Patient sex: M
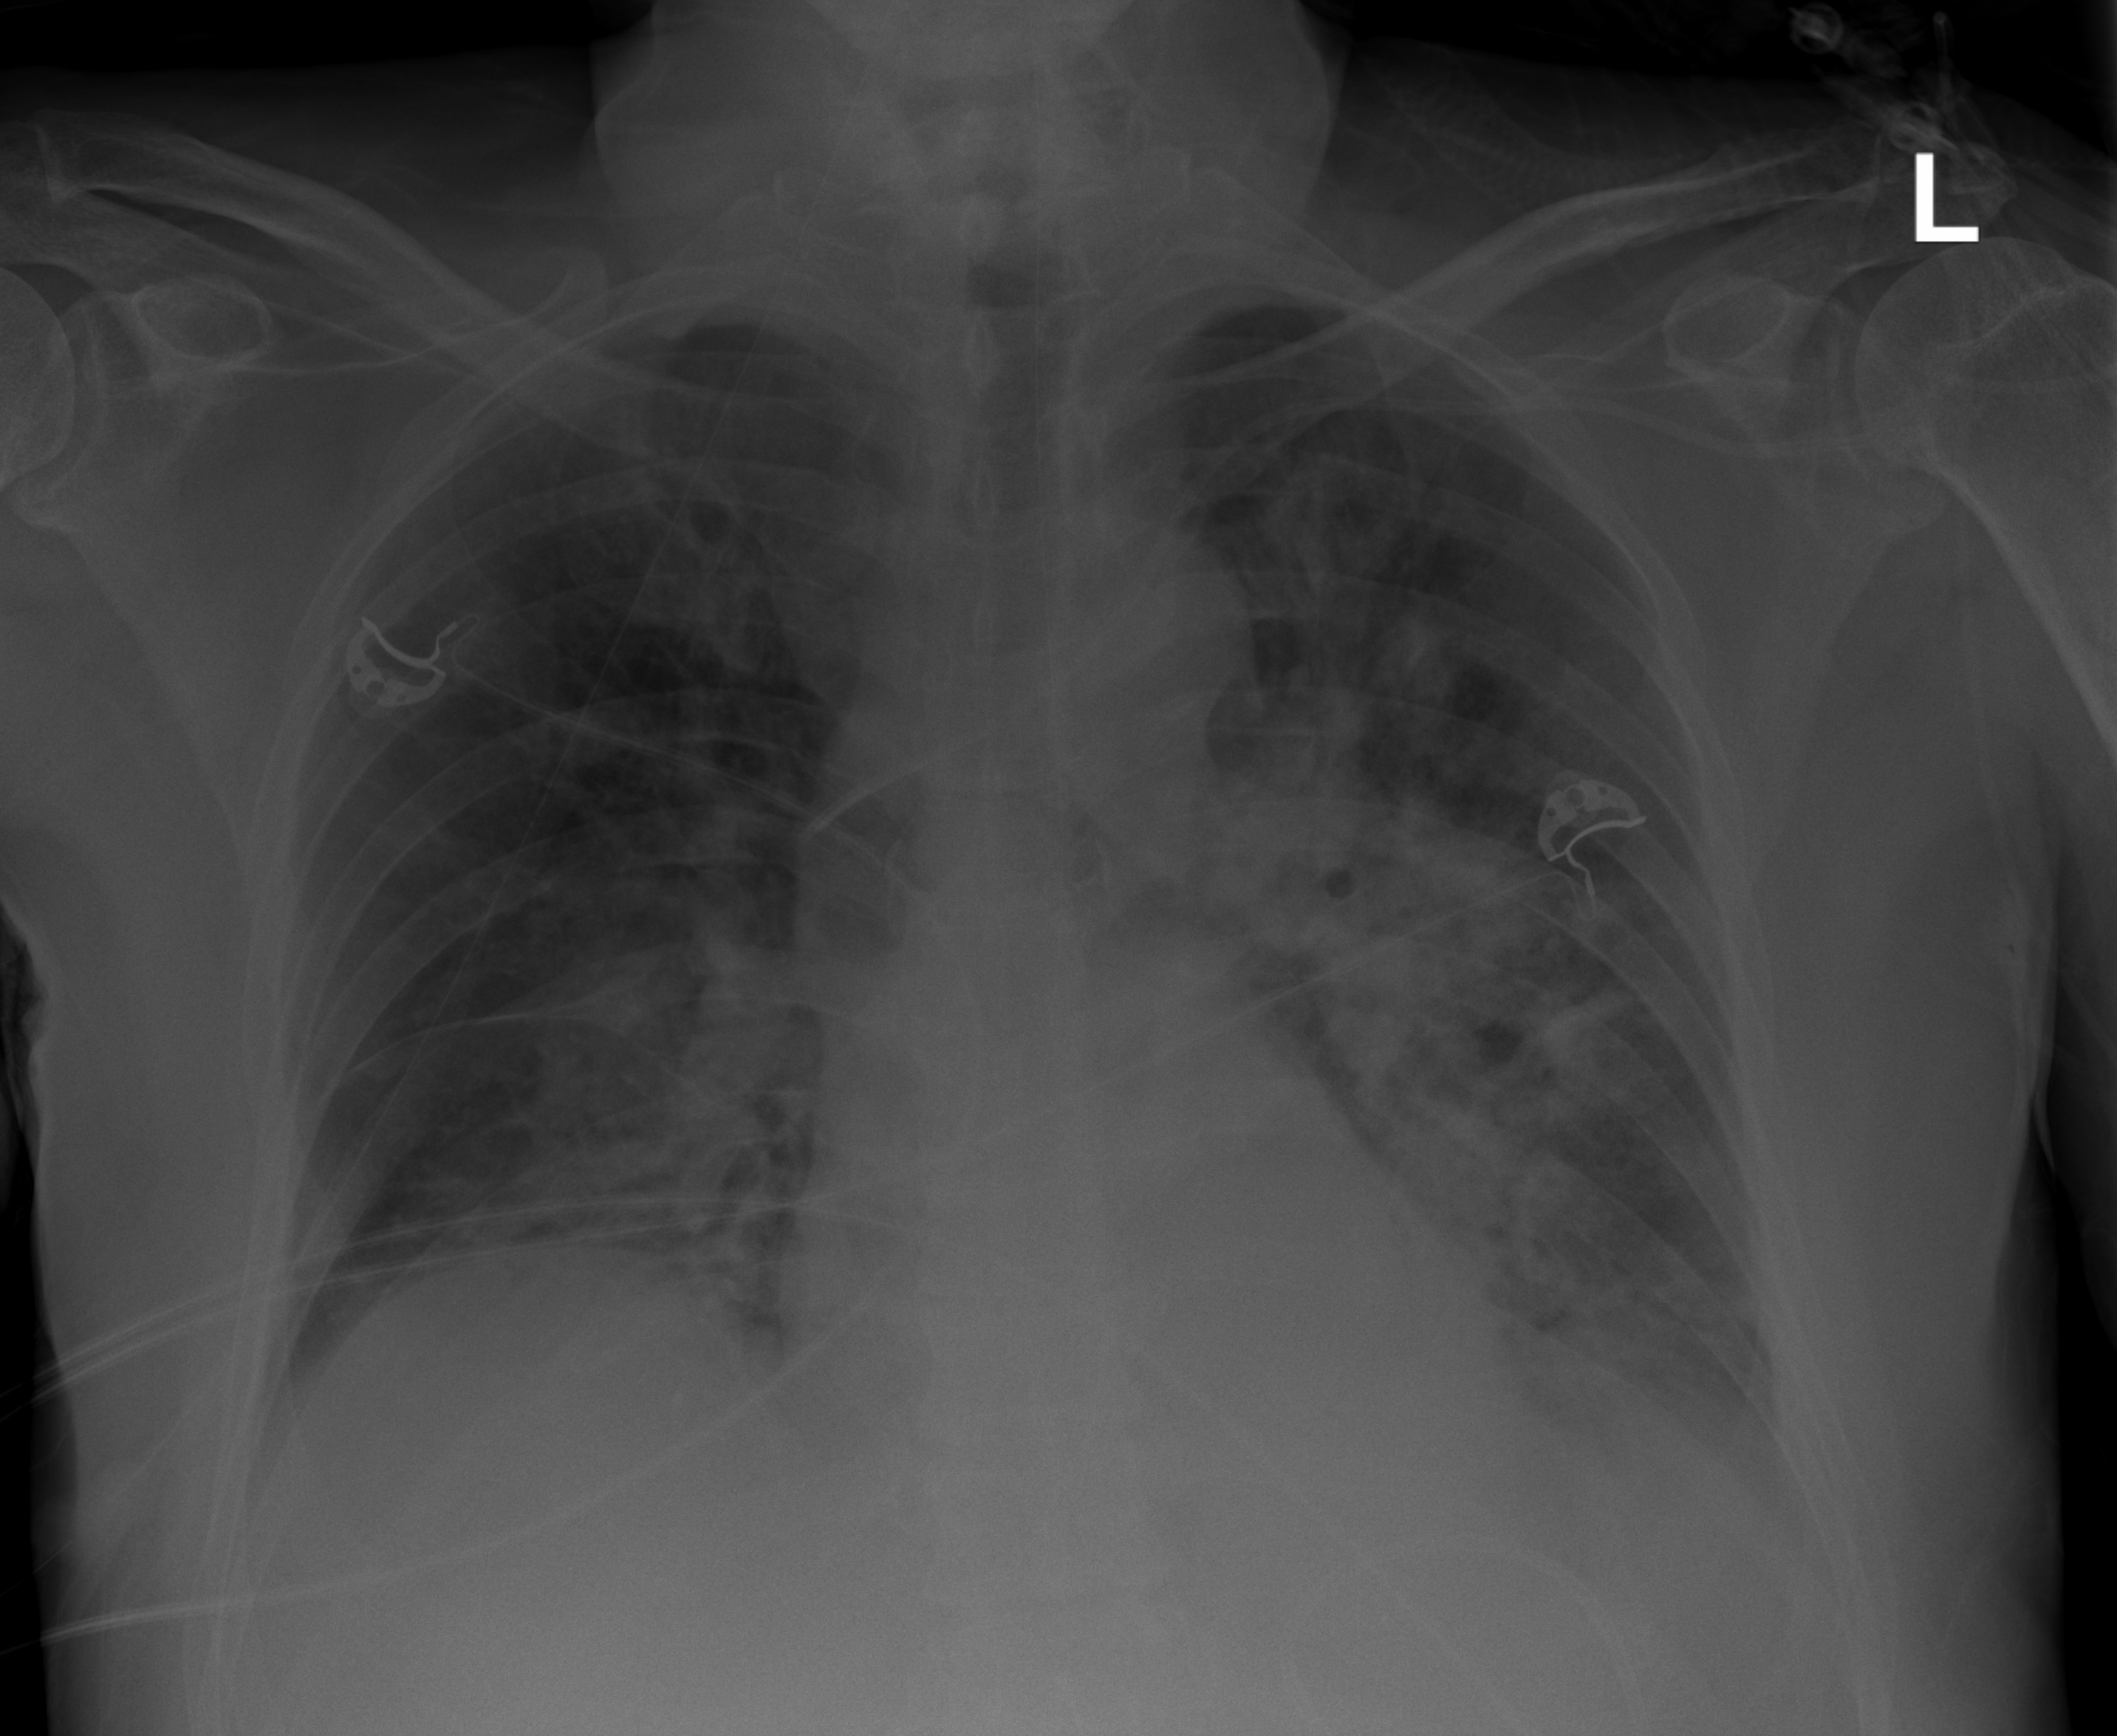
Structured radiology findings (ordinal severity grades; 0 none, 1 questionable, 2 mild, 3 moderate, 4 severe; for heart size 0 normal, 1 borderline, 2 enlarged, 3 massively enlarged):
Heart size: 0
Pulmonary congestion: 2
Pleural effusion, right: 1
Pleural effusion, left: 2
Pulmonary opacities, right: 2
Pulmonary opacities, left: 3
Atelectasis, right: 2
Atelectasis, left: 2